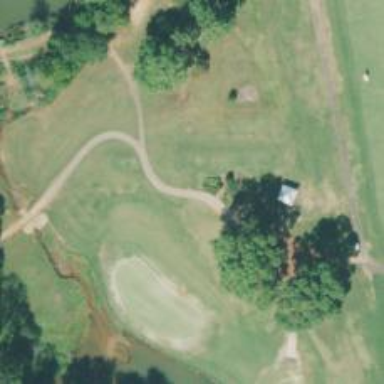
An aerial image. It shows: Path used for both walking and golf.